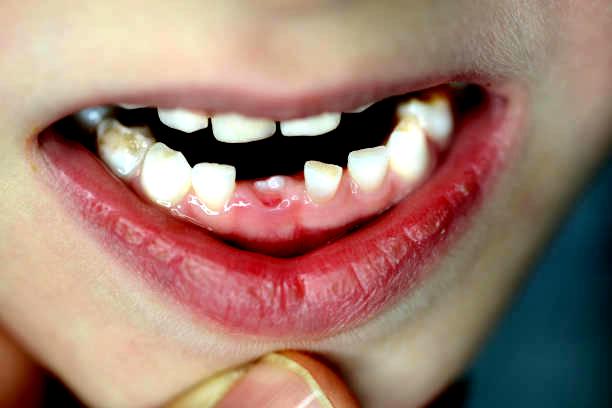
Condition: hypodontia